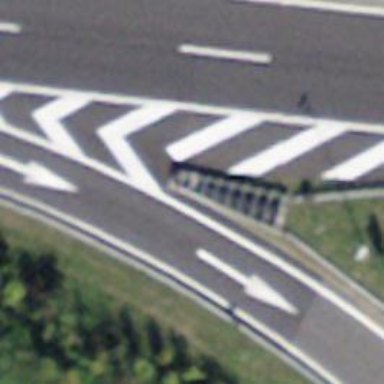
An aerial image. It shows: Asphalt motorway link.